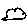
Label: cloud